九年级 · 立体几何学
下列四个正方体的展开图中, 能折叠成如图所示的正方体的是 ( )
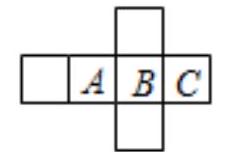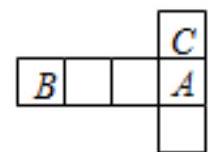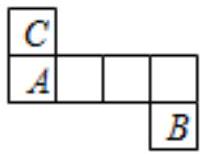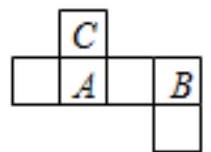
A.

B.

C.

D.

第 II 卷（非选择题）
答案: B
解析: 解：由正方体图, 得

$A$ 面、 $B$ 面、 $C$ 面是邻面, 故 $B$ 符合题意,

故选: $B$.

根据展开图邻面间的关系, 可得答案.

本题考查了展开图折叠成几何体，利用正方体邻面间的关系是解题的关键.